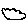
Label: cloud